Question: In Firefox Dev Tools, you can open a 'Console' view and see HTTP requests together with logged statemenets like here:

In Chrome, you can either have separate '' tab, or separate '' tab where you can see HTTP requests. Is there a way of combining those two?
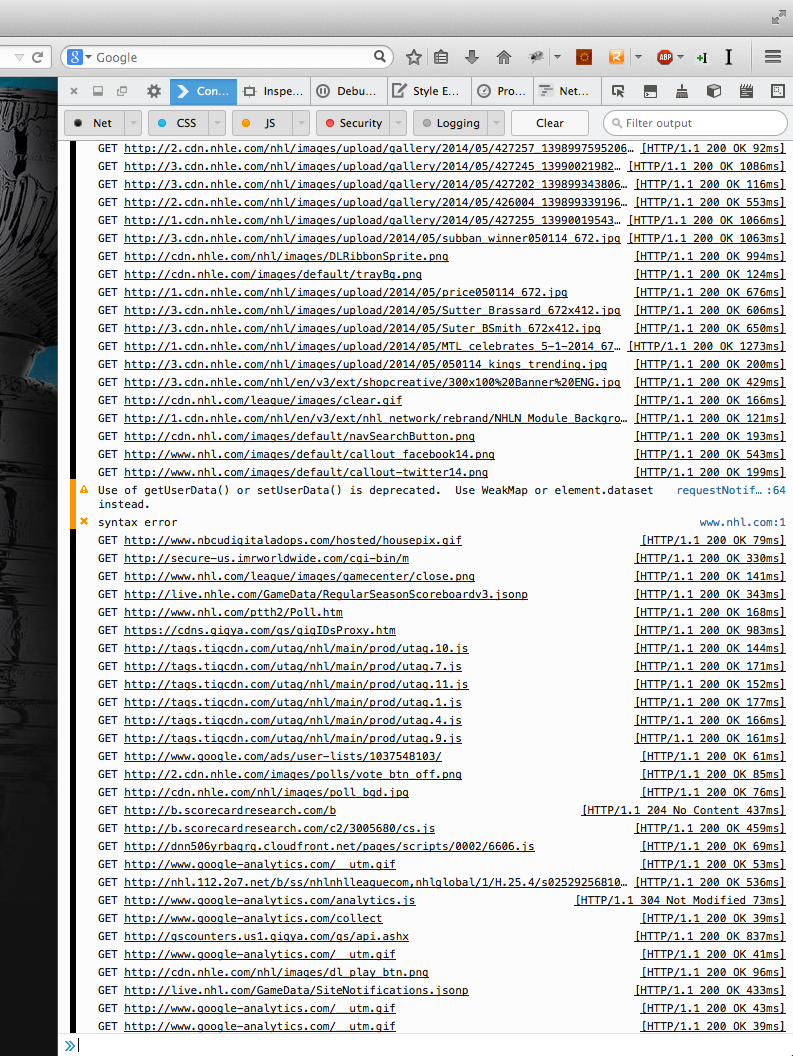
Answer: Answering my own quesiton (sigh), but hopefully someone will find this useful..
So in Chrome you can click on little icon that brings you to settings. You can find 'Console' section there and tick 'Log XmlHttpRequests' (see picture)